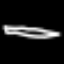
Label: pencil